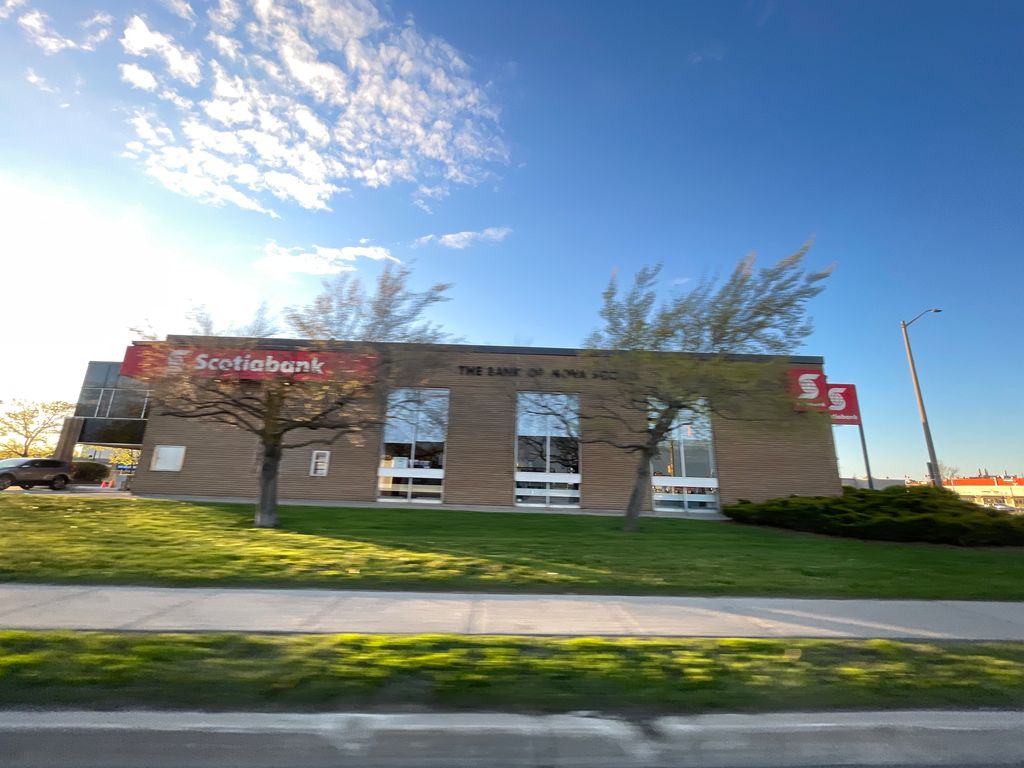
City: kitchener-waterloo